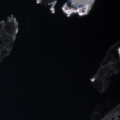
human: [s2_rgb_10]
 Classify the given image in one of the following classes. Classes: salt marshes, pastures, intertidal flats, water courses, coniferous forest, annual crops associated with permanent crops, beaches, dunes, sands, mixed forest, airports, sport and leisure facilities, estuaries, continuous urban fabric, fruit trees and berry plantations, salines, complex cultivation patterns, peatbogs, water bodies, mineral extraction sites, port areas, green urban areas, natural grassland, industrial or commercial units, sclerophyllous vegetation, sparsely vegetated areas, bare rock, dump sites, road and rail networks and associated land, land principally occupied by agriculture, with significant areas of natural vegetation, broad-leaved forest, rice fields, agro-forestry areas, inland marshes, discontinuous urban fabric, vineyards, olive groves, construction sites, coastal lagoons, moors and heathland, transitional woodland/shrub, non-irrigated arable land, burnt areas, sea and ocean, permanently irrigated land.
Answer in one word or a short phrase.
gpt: sea and ocean